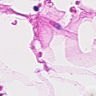
Metastatic tissue present: no